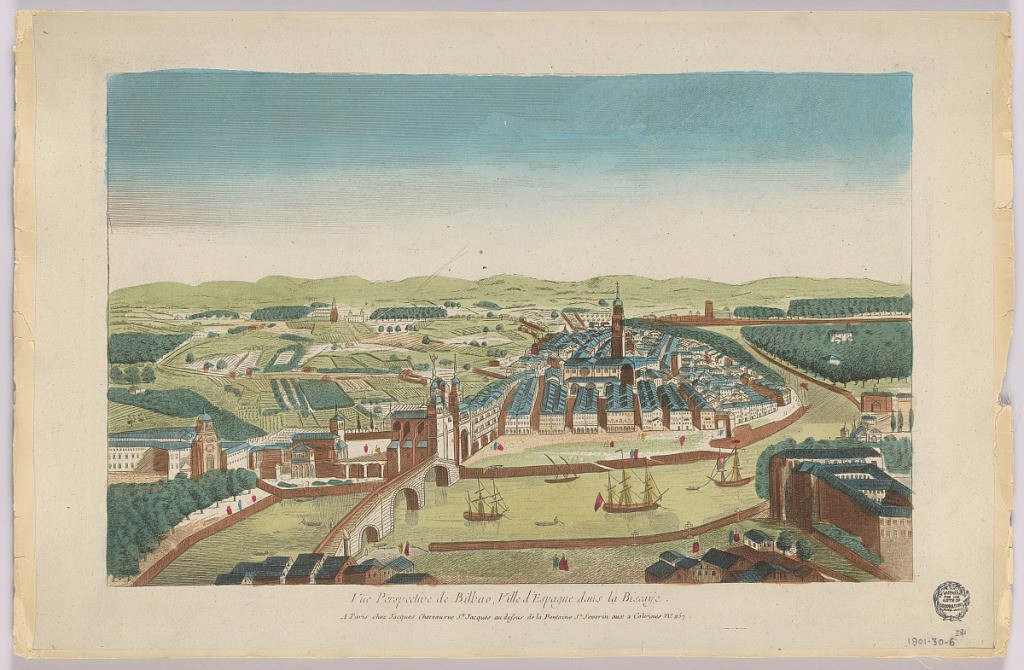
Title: Peep-show, Vue Perspective de Bilbao, Ville d'Espagne dans la Biscaye
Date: ca. 1750
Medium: Engraving in ink and washes of watercolor on paper, mounted on scrapbook page
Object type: Print
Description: Peep-show print